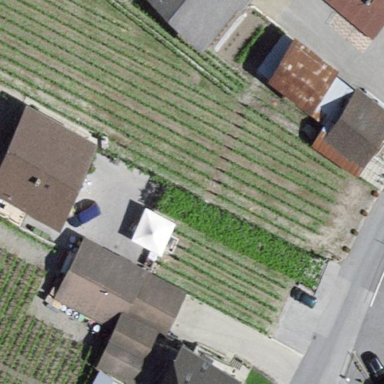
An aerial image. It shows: Vineyard growing grapes.